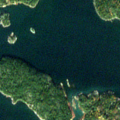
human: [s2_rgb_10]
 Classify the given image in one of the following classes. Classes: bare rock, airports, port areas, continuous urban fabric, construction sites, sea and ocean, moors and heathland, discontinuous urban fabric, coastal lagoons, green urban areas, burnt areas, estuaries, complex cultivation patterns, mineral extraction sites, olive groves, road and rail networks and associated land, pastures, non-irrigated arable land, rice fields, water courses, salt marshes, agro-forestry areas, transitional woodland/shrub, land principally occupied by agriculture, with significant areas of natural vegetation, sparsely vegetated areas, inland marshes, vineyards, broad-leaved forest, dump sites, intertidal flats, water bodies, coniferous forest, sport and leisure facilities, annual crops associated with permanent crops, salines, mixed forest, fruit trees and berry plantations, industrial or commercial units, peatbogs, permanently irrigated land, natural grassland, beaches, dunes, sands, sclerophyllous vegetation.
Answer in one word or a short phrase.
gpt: broad-leaved forest, coniferous forest, mixed forest, sea and ocean